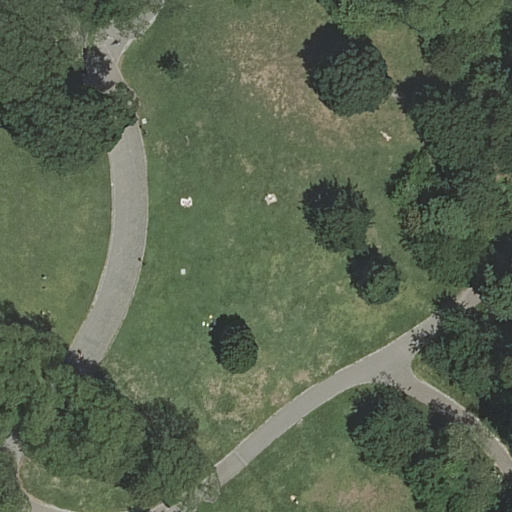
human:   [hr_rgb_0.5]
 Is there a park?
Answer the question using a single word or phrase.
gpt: yes

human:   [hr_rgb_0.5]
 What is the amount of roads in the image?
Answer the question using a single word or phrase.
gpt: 4

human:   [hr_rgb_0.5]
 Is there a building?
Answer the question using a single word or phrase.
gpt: no

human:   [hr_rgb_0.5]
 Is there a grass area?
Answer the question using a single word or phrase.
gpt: yes

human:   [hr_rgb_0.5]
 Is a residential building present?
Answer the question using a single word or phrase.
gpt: no

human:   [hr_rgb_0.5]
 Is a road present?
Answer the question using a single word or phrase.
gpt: yes

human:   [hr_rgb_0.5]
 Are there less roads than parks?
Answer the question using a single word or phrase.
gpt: no

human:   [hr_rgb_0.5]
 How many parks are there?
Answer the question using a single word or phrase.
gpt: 1

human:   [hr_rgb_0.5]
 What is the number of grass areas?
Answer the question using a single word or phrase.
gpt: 1

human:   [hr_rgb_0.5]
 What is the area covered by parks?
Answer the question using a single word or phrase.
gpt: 10633m2

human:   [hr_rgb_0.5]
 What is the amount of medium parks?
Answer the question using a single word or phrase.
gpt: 0

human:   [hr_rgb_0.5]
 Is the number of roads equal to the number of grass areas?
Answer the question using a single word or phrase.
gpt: no

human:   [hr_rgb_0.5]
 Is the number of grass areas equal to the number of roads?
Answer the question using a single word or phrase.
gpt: no

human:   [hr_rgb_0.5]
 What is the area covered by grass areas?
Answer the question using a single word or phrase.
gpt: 2340m2

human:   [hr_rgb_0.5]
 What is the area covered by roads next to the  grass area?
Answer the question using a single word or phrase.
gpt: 0m2

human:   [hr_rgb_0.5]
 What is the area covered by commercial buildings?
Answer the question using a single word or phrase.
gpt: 0m2

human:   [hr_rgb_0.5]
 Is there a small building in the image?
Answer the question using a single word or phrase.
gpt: no

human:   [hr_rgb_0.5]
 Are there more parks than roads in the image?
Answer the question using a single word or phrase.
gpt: no

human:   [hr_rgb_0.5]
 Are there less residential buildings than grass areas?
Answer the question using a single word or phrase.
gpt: yes

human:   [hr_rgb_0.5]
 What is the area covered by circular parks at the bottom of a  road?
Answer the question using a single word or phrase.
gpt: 0m2

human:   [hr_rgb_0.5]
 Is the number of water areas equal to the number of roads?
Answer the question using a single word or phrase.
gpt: no

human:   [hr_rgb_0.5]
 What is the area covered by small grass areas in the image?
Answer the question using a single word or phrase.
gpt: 0m2

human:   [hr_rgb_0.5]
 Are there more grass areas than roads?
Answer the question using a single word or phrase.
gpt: no

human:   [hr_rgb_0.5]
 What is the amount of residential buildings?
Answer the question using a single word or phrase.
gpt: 0

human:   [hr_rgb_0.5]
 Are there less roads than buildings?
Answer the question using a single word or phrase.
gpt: no

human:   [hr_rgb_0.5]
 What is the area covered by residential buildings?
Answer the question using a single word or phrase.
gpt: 0m2

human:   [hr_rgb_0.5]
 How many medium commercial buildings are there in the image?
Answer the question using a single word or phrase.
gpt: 0

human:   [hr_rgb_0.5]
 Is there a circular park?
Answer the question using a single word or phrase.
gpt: no

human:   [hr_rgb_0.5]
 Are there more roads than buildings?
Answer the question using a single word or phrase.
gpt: yes

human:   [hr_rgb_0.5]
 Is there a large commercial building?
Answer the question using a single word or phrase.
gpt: no

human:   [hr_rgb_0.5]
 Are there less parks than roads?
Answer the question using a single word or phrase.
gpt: yes

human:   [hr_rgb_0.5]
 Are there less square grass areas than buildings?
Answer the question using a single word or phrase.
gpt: no

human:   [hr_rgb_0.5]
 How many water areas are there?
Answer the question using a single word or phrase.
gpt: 0

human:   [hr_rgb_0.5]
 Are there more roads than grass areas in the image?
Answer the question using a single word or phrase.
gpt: yes

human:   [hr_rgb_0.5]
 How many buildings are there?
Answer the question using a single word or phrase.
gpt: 0

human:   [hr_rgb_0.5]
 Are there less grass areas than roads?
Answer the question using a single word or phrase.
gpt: yes

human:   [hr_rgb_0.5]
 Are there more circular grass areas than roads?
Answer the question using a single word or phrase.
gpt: no

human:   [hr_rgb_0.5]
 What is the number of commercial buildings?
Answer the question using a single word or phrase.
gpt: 0

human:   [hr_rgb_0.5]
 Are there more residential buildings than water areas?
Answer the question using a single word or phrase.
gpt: no

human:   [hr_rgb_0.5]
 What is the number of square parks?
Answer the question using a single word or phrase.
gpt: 0

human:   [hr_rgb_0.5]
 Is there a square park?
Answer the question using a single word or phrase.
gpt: no

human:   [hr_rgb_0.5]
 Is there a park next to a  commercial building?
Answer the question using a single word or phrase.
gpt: no

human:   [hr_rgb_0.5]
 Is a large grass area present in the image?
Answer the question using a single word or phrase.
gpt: yes

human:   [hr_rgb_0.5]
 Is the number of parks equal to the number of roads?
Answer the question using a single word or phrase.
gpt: no

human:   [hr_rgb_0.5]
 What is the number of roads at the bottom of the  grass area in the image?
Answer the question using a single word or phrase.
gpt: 1

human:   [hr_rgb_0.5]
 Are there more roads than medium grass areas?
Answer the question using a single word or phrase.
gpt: yes

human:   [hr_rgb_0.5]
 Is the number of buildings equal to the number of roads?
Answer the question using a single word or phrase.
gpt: no

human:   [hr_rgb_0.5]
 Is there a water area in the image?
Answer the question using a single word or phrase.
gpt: no

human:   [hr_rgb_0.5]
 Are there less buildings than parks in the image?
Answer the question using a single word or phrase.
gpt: yes

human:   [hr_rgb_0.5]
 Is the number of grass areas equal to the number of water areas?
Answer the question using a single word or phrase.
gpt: no

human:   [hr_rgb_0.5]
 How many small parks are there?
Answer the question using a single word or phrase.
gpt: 0

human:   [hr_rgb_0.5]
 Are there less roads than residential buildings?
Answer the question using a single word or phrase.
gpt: no

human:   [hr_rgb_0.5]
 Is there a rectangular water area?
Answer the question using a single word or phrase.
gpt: no

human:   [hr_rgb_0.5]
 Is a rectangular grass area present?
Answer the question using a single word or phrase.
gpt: no

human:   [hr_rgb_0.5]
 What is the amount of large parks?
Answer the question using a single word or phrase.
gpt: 1

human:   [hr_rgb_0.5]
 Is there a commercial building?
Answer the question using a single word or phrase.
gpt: no

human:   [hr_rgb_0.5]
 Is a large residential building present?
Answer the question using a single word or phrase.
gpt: no

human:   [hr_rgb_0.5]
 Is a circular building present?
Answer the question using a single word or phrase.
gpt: no

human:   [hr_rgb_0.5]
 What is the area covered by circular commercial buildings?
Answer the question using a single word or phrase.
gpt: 0m2

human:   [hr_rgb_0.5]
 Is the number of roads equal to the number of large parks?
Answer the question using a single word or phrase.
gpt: no

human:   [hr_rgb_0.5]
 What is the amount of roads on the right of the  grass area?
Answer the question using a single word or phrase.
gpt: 4

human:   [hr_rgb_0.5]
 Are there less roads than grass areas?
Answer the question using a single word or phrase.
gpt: no

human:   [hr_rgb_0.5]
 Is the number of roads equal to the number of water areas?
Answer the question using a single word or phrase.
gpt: no

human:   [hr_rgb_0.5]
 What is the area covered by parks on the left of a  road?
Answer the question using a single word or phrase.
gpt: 0m2